Question: I have the following code in my '.xaml':
'''
<StackPanel
Orientation="Horizontal"
DockPanel.Dock="Top" Background="Yellow"
HorizontalAlignment="Right" VerticalAlignment="Top"
Margin="0,2,2,0"
Name="MainButtonsPanel"
Width="100" >
<Button Name="ButtonSaveChanges"
Background="LightGray"
Width="100"
Height="{Binding RelativeSource={RelativeSource Self}, Path=ActualWidth}"
Command="{Binding MyCommand}"
CommandParameter="{Binding}" Visibility="Visible" />
<Button Name="ButtonEdit"
Background="Gray"
Width="100"
Height="{Binding RelativeSource={RelativeSource Self}, Path=ActualWidth}"
Command="{Binding MyCommand}"
CommandParameter="{Binding}" />
</StackPanel>
'''
And it looks like this in runtime:

I want the gray squares to be aligned to the right. I tried with 'VerticalContentAlignment', but it doesn't appear in my '.xaml' element when I write it...
Any idea on how to achieve that?
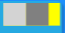
Answer: StackPanel has a property called as "FlowDirection". Is this what you are looking for?
'<StackPanel Orientation="Horizontal" DockPanel.Dock="Top" Background="Yellow" HorizontalAlignment="Left" VerticalAlignment="Top" Margin="0,2,2,0" Name="MainButtonsPanel" Width="400" FlowDirection="RightToLeft">'